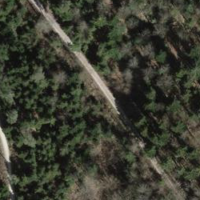
EUNIS habitat code: 44
Species observed at this site:
Stachys sylvatica